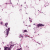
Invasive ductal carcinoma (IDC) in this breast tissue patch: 0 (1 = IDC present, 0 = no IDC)